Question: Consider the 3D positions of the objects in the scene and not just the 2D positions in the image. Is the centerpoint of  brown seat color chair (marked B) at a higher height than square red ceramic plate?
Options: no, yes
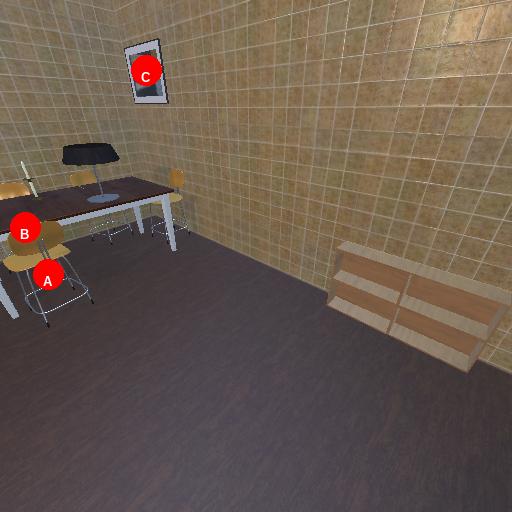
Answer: no